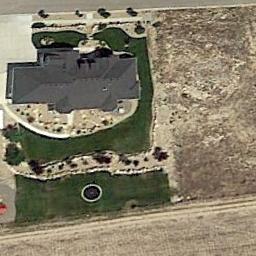
Label: residential